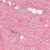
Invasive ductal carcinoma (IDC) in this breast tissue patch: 0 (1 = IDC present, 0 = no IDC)